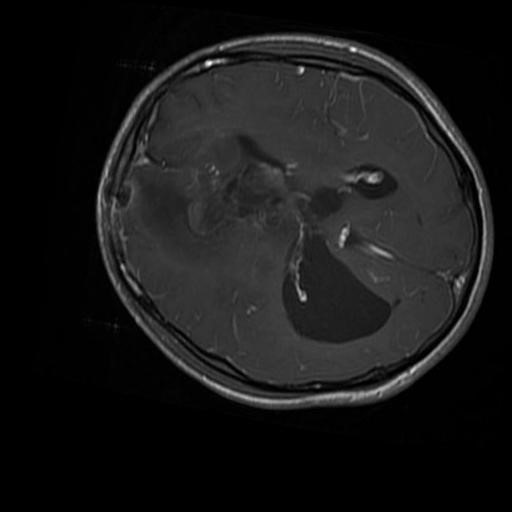
Label: brain_glioma